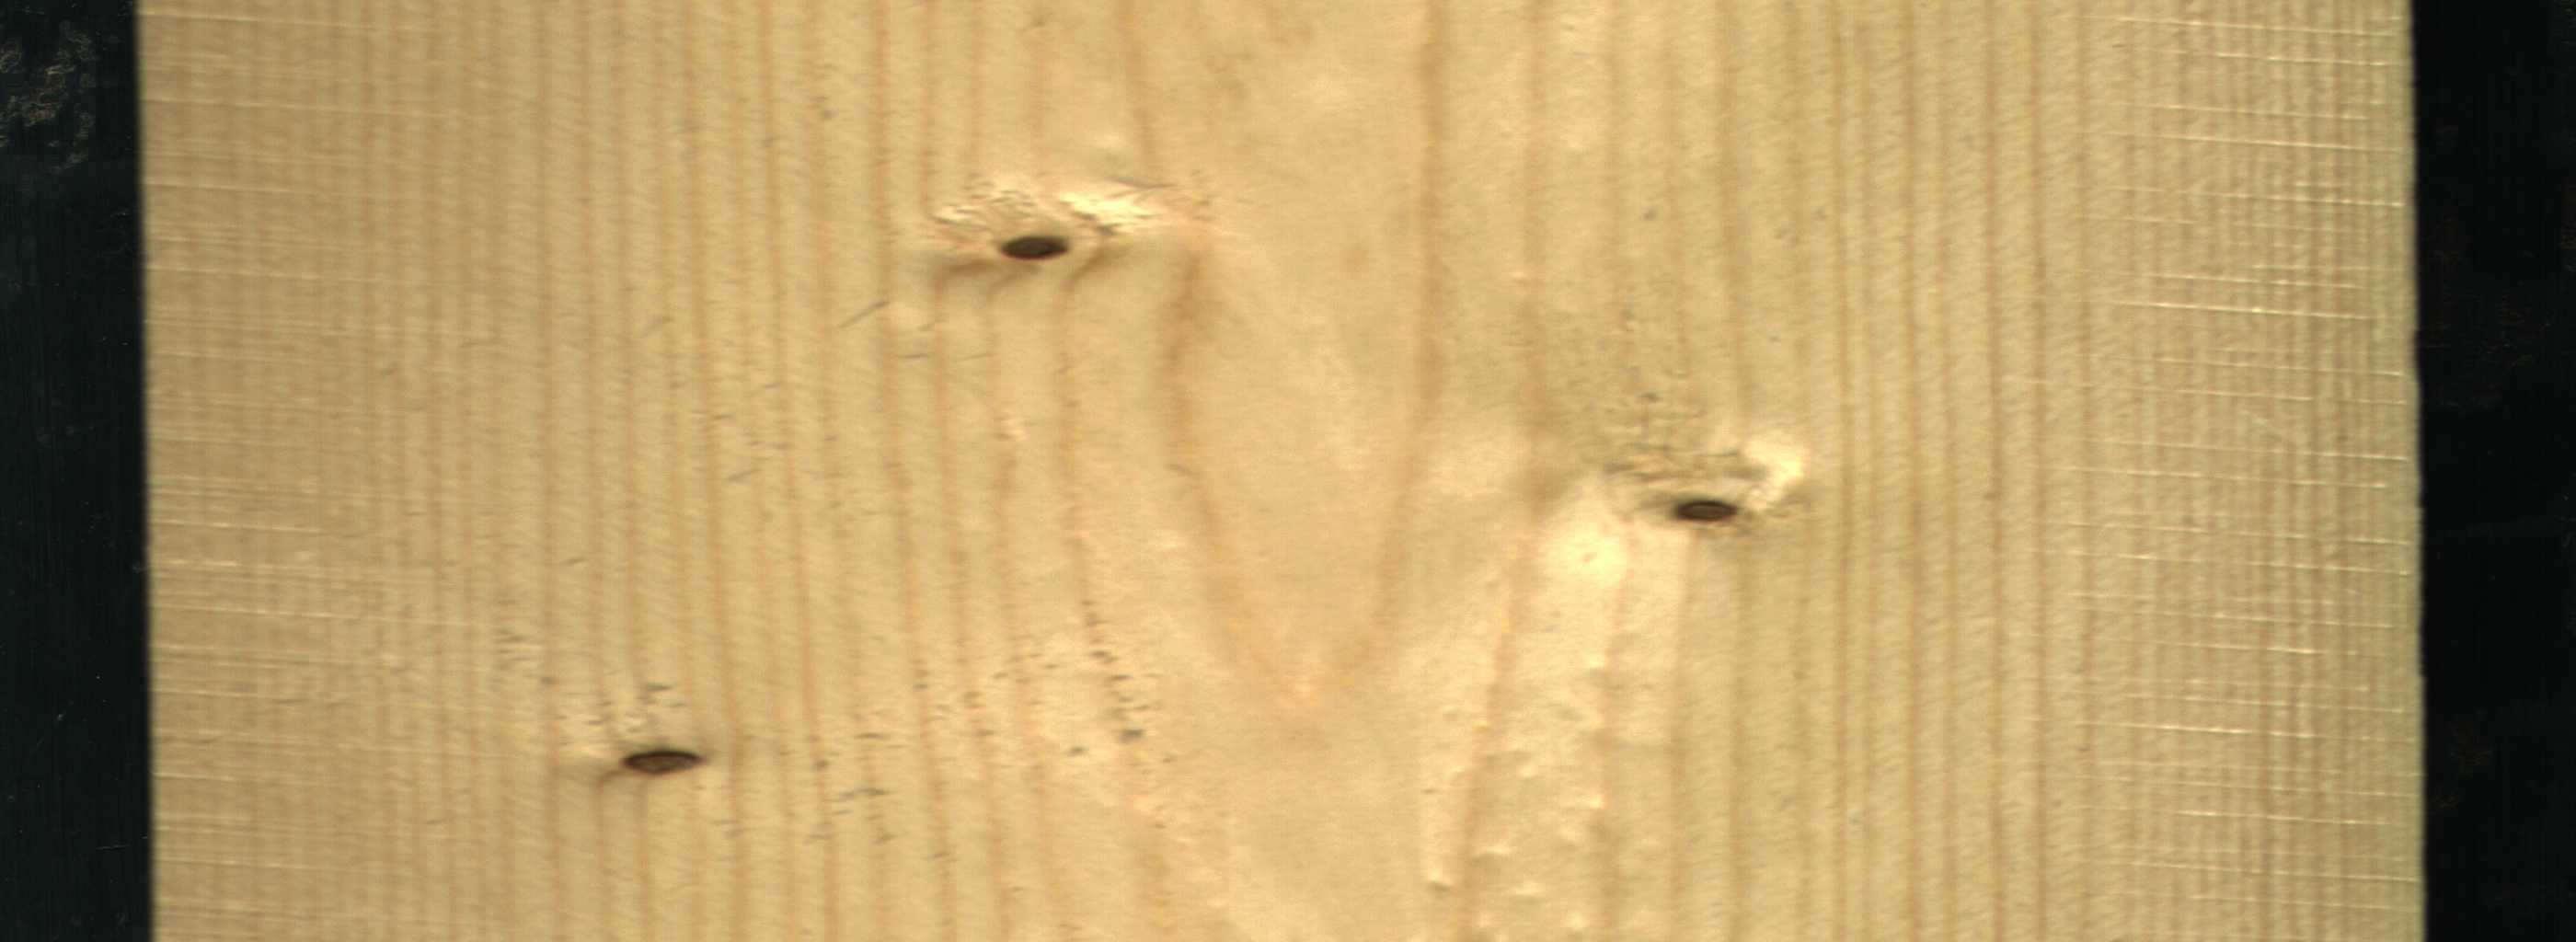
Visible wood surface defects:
Dead_Knot
Dead_Knot
Dead_Knot